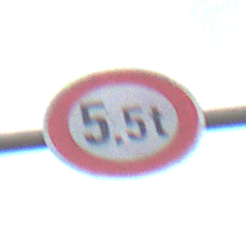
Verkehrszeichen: TatsaechlicheMasse
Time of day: SunriseSunset
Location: Outdoor (Nature)
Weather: PartlyCloudy
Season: NotSpecified
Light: Natural